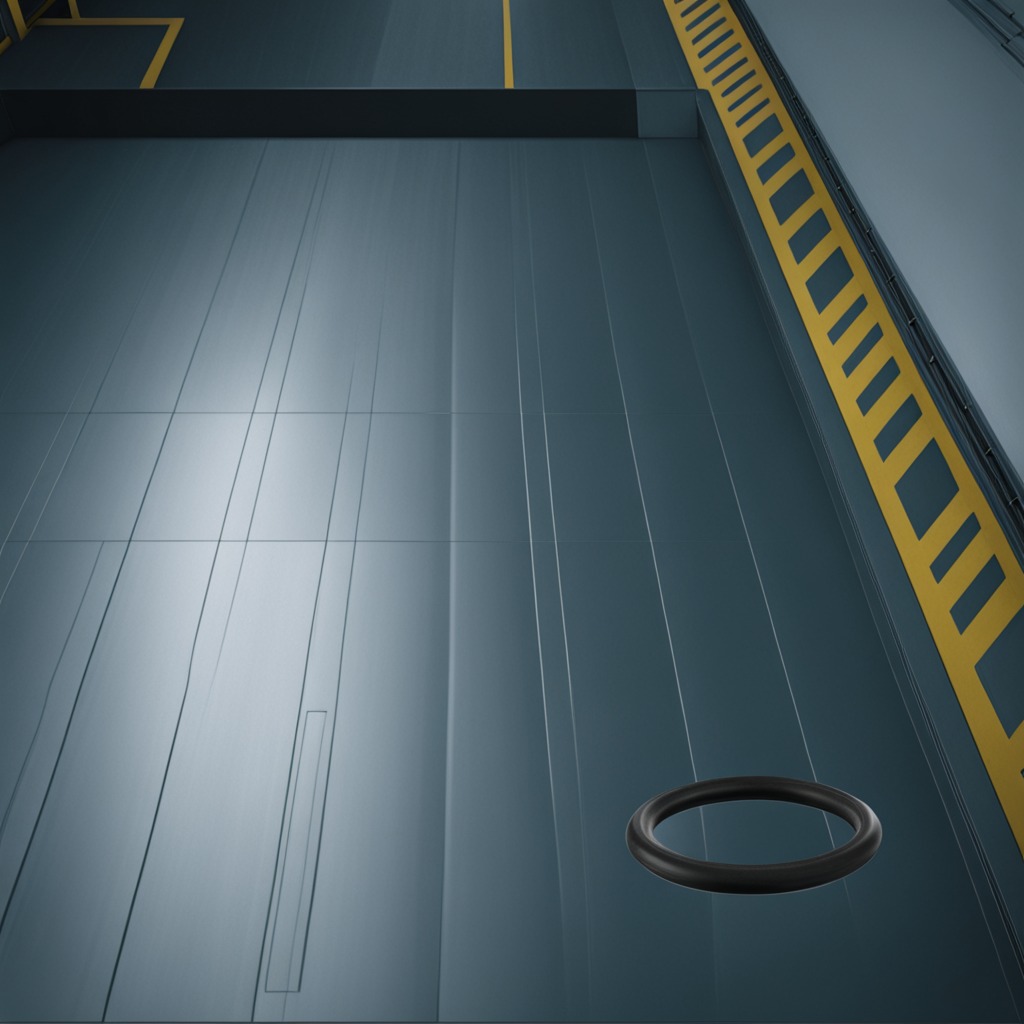
A rubber O-ring is lying on the toolbox surface in the airplane hangar workshop.